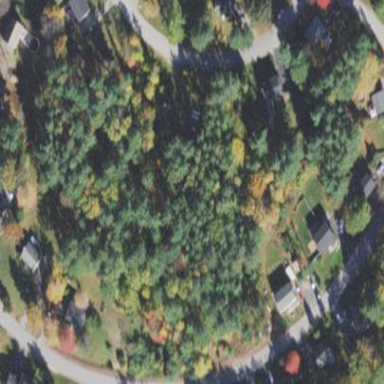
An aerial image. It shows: Forest with mixture of leaf types and cycles.